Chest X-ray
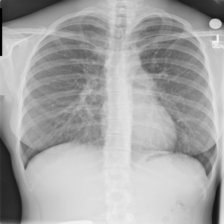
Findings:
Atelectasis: negative
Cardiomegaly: negative
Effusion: negative
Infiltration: negative
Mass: negative
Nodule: negative
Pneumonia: negative
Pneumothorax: negative
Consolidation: negative
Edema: negative
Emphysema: negative
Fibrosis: negative
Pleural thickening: negative
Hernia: negative